Aerial crown-view tile of a tropical tree (Barro Colorado Island, Panama), acquired 20240716:
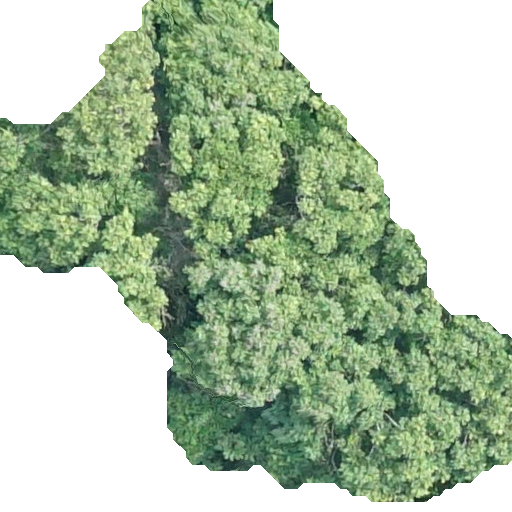
Species: Dipteryx oleifera
GBIF accepted scientific name: Dipteryx oleifera
Crown area: 251.089 m²